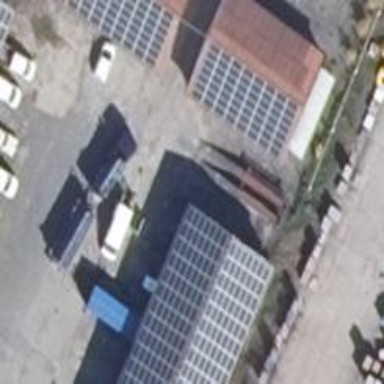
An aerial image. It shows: Commercial building.